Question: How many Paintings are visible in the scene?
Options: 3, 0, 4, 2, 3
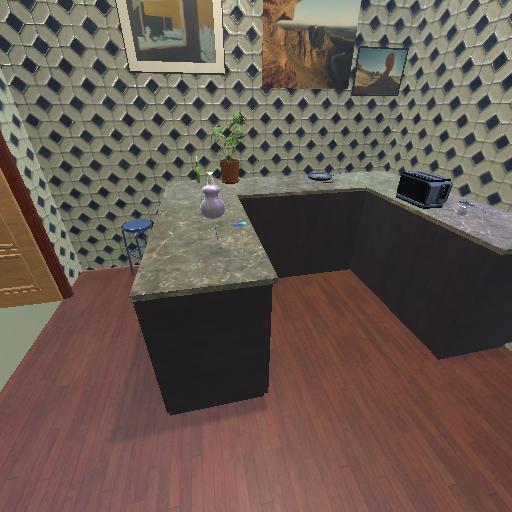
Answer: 3